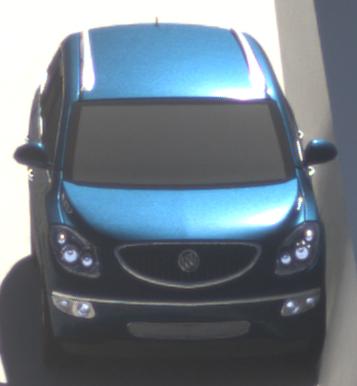
Make: Buick
Model: Enclave
Detailed model: GMT967
Model produced from: 2007
Model produced until: 2017
Doors: 5
Color: blue
Road condition: dry road
Daytime: midday
Contrast: high contrast